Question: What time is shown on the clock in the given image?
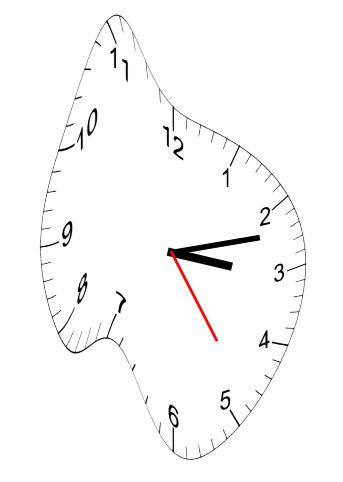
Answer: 03:12:24